Question: Using the following route with Flask to pull from a MongoDB:
'''
@app.route('/search-all/', methods=['GET', 'POST']) # EDIT
def search_all():
for x in db['mongo-moviedb'].find({"Films.Title" : "Clue"}, {"Films.$": 1}):
result = x
return render_template('Date-Night.html', result=result)
'''
Which returns the following:
'''
{'Films': [{'Actors': 'Eileen Brennan, Tim Curry, Madeline Kahn',
'Awards': 'N/A',
'BoxOffice': '$14,643,997',
'Country': 'United States',
'DVD': '27 Jun 2000',
'Director': 'Jonathan Lynn',
'Genre': 'Comedy, Crime, Mystery',
'Language': 'English, French',
'Metascore': '39',
'Plot': 'Six guests are anonymously invited to a strange mansion '
'for dinner, but after their host is killed, they must '
'cooperate with the staff to identify the murderer as the '
'bodies pile up.',
'Poster': 'https://m.media-amazon.com/images/M/MV5BM2VlNTE1ZmMtOTAyNS00ODYwLWFmY2MtZWEzOTE2YjE1NDE2XkEyXkFqcGdeQXVyNDk3NzU2MTQ@._V1_SX300.jpg',
'Production': 'N/A',
'Rated': 'PG',
'Ratings': [{'Source': 'Internet Movie Database',
'Value': '7.2/10'},
{'Source': 'Rotten Tomatoes', 'Value': '68%'},
{'Source': 'Metacritic', 'Value': '39/100'}],
'Released': '13 Dec 1985',
'Response': 'True',
'Runtime': '94 min',
'Title': 'Clue',
'Type': 'movie',
'Website': 'N/A',
'Writer': 'John Landis, Jonathan Lynn, Anthony E. Pratt',
'Year': '1985',
'imdbID': 'tt0088930',
'imdbRating': '7.2',
'imdbVotes': '96,112'}],
'_id': ObjectId('638135b01687bf075645b0da')}
'''
What I can't figure out is how to access the nested 'Films' list, to grab specific items ('Title', 'Year' etc.) and load those into individual variables ('x', 'y', 'z').
I've tried 'x['Films']', 'x['Films.Title']', 'x['Films'],['Title']', but I'm not sure what I'm looking for here. Thanks, guys.

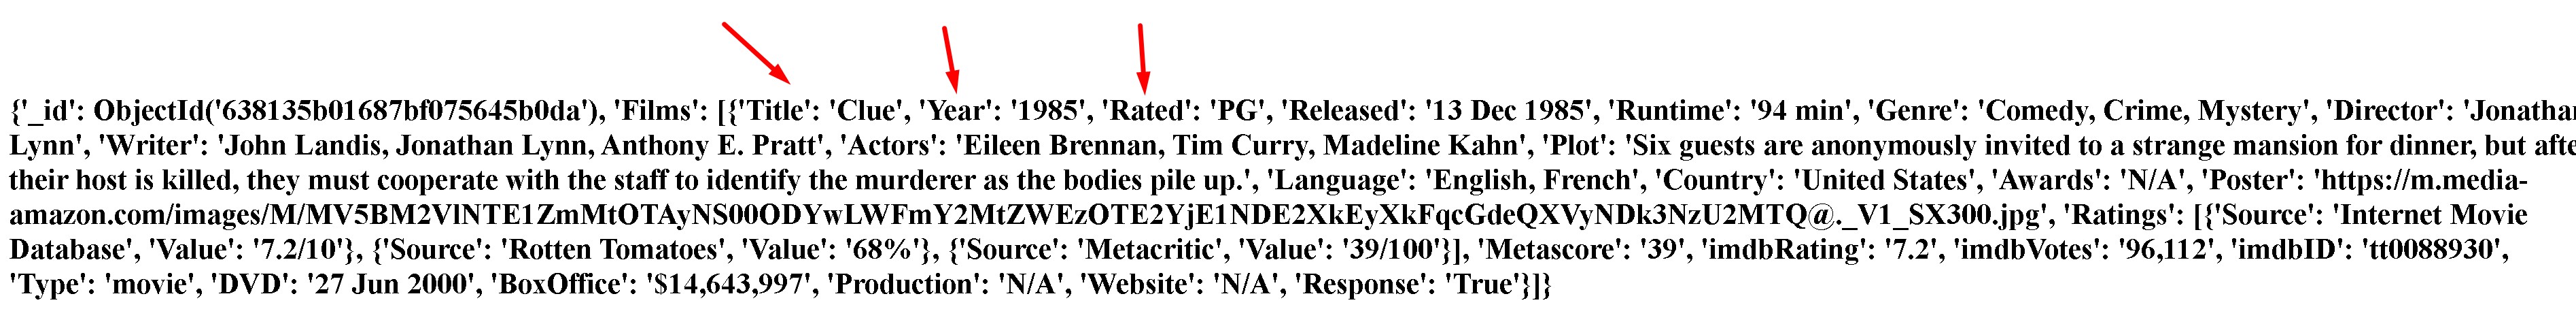
Answer: 'x["Films"]' is a list with just one value, so:
'''
x["Films"][0]["Title"]
'''